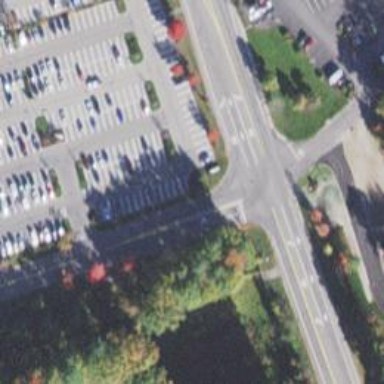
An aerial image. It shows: Secondary road with separate asphalt sidewalk.